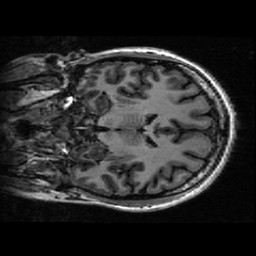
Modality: T1w
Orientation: coronal
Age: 22
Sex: female
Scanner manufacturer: ge
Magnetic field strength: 3 T
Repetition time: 0.01144 s
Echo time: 0.005012 s